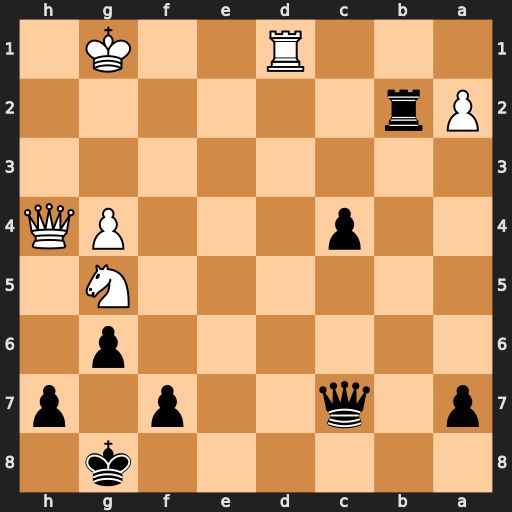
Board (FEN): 6k1/p1q2p1p/6p1/6N1/2p3PQ/8/Pr6/3R2K1
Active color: b
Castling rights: -
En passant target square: -
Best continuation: Qb6+ Kf1 Qf6+